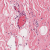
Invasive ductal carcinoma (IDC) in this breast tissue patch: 0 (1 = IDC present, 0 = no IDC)